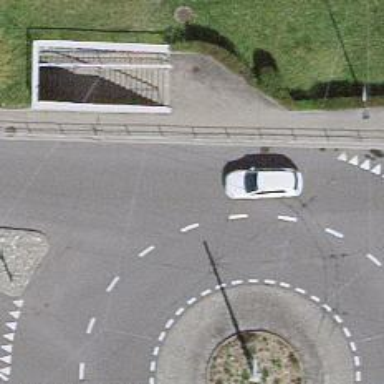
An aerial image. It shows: Primary highway with asphalt surface circling roundabout. Trolley wires are present.